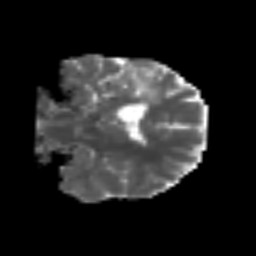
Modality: MD
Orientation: coronal
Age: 69
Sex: female
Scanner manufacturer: siemens
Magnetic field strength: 3 T
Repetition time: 5.6 s
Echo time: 0.082 s